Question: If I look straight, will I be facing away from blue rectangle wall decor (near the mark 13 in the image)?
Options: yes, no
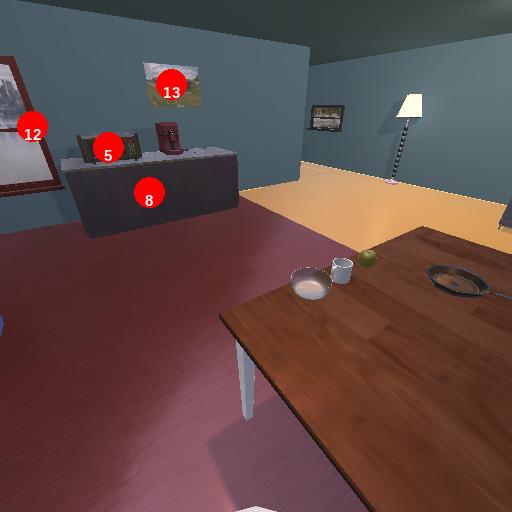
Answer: yes